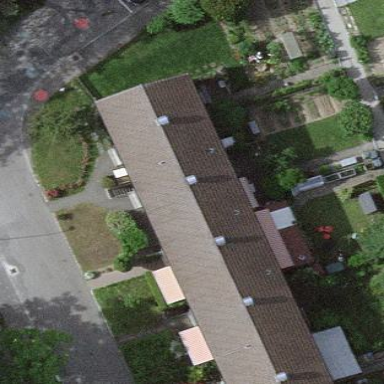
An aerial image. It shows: Gabled roof apartment building with grey rooftop.